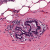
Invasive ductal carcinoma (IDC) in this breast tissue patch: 0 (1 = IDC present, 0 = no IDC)